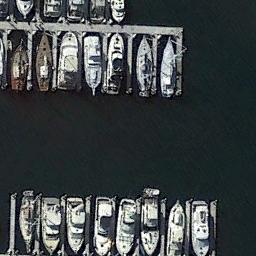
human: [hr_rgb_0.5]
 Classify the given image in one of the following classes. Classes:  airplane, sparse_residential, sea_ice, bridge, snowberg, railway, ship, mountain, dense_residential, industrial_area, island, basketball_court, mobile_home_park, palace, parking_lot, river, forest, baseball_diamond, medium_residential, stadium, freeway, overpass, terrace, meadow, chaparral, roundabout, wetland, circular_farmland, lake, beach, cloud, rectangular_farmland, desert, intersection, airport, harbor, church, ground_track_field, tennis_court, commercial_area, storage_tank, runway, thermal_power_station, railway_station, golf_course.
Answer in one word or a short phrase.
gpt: harbor